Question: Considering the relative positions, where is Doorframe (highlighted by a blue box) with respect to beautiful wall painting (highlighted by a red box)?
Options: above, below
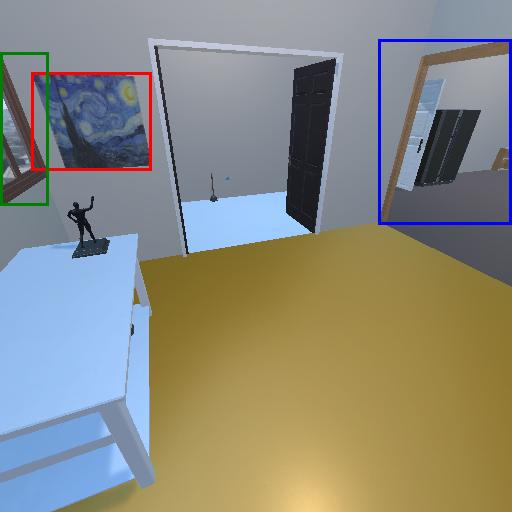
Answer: above